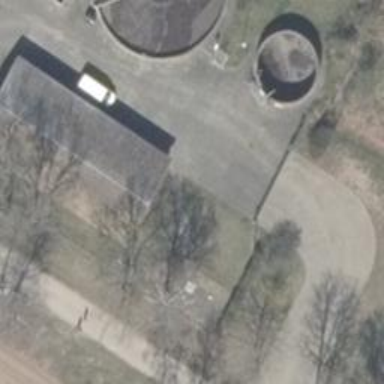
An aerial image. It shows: Service building.